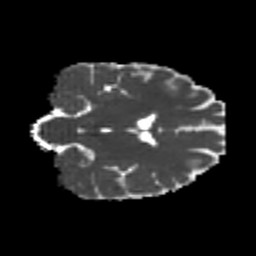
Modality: MD
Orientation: coronal
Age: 20
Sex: female
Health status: healthy
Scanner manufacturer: philips
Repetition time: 7.387 s
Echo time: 0.08599 s